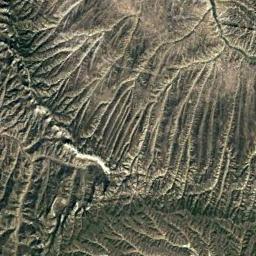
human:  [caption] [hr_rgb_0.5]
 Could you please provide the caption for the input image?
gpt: The folded mountain has a continuous series of rugged mountains .

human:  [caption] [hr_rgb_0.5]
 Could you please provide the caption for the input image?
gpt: The mountain is consist of half of black soil and half of white soil .

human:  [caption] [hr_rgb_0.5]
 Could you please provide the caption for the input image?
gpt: The mountain is covered with brown mud .

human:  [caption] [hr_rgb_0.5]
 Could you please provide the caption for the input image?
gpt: The mountain is uneven and rough .

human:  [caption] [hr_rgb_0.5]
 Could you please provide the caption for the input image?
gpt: There are many rifts on the brown mountain .